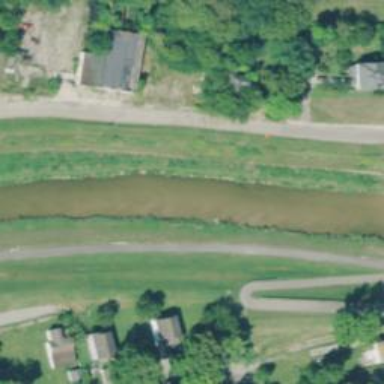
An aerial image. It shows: Cycleway.